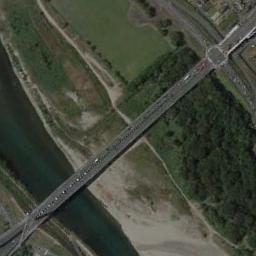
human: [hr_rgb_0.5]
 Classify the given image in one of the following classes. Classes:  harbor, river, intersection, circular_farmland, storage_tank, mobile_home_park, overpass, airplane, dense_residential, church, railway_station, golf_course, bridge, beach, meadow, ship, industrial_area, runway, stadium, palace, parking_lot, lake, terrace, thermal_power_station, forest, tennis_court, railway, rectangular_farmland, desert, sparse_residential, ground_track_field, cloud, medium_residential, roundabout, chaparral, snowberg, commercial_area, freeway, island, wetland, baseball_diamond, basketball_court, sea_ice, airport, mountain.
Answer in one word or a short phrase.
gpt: bridge